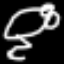
Label: frog